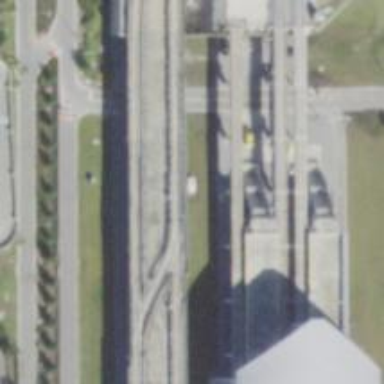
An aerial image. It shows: Monorail bridge with electrified rail.